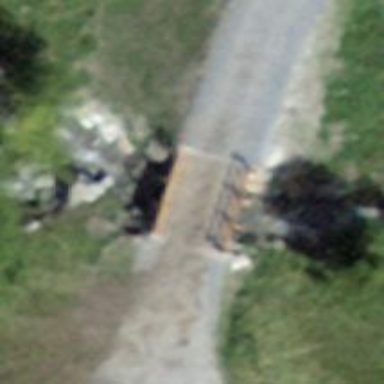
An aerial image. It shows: Track crossing bridge with grade 2 tracktype.